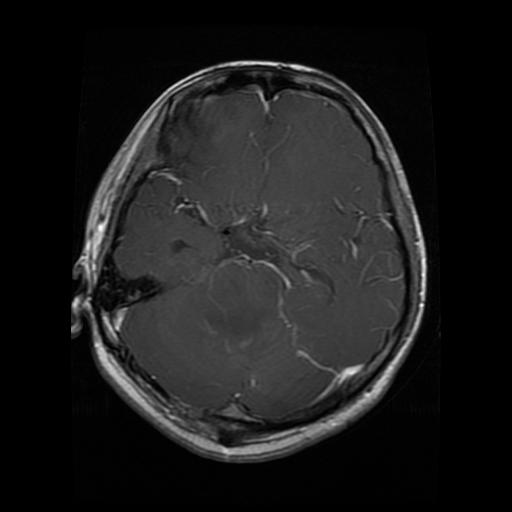
Label: glioma